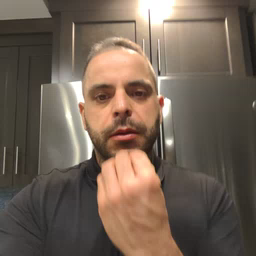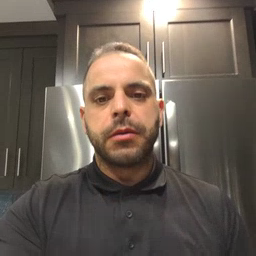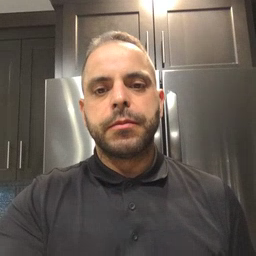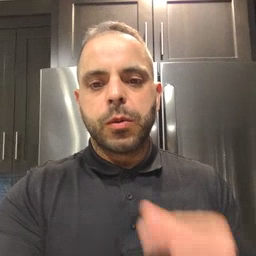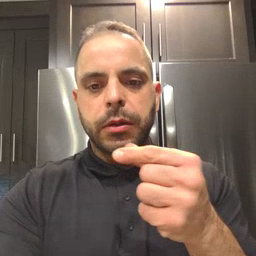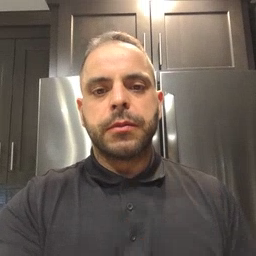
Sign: green